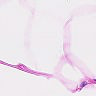
Metastatic tissue present: no